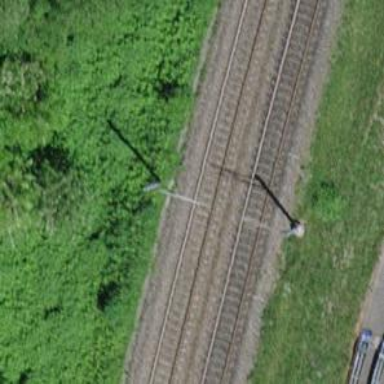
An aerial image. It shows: Railway track with contact line for electrification.